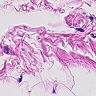
Metastatic tissue present: no